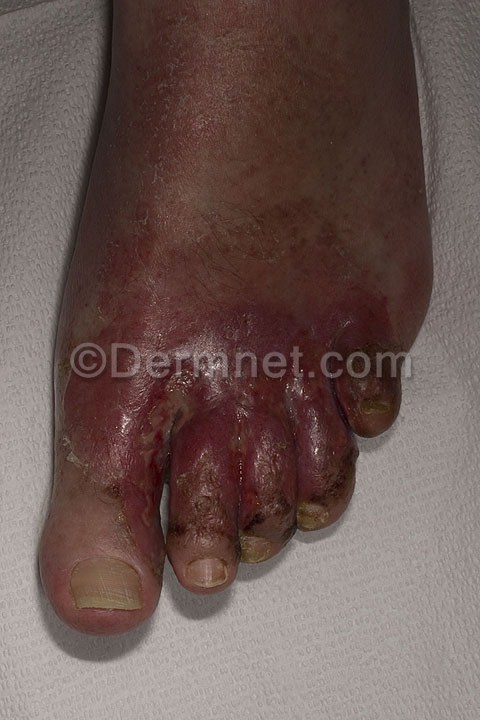
Disease: Cellulitis Impetigo and other Bacterial Infections